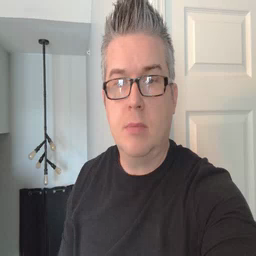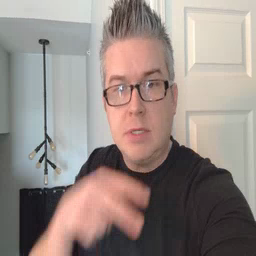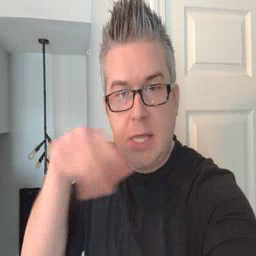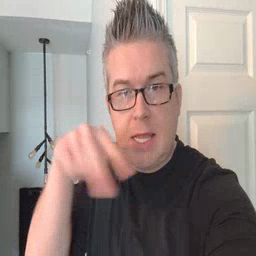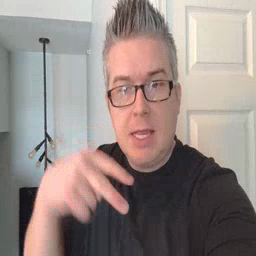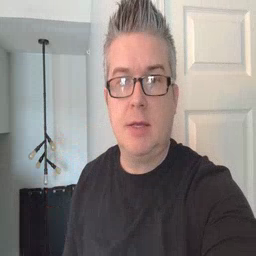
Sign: dance